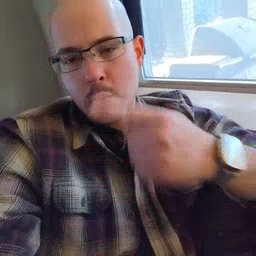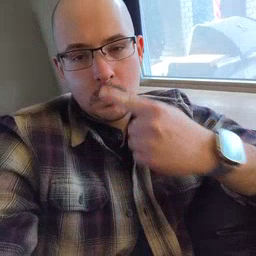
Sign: nose